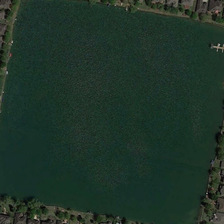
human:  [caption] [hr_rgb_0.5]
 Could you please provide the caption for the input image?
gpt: many gray black buildings are around a square green pond .

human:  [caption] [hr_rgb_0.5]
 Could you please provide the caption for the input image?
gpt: many gray black buildings are around a square green pond .

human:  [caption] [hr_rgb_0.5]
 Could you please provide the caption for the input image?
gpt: many gray black buildings are around a square green pond .

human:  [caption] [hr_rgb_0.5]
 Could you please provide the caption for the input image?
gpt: many gray black buildings are around a square green pond .

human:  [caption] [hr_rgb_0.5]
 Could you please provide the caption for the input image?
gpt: many gray black buildings are around a square green pond .